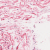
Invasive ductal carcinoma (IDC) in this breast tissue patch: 0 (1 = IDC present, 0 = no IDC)